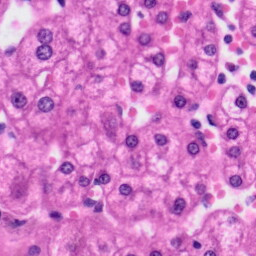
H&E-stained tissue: Liver